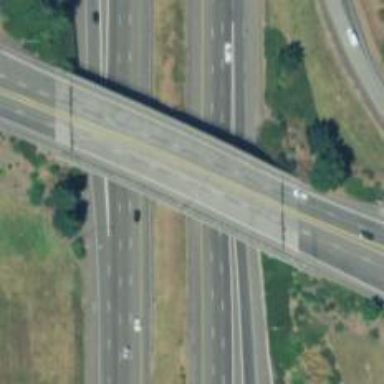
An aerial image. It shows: Primary highway bridge with sidewalk on the left.